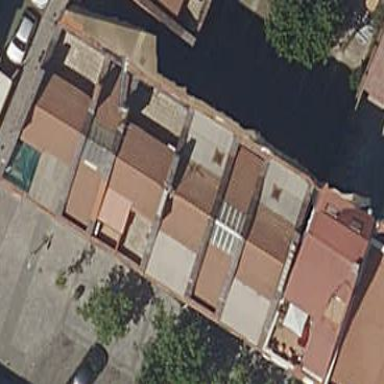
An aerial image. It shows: Image showing building with apartments.